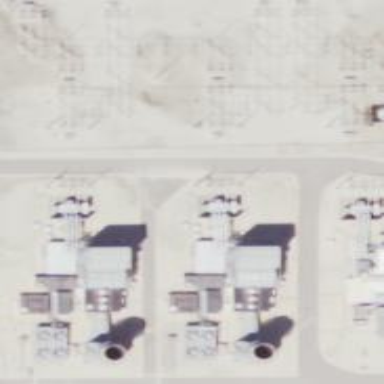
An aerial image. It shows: Switch used for power control.